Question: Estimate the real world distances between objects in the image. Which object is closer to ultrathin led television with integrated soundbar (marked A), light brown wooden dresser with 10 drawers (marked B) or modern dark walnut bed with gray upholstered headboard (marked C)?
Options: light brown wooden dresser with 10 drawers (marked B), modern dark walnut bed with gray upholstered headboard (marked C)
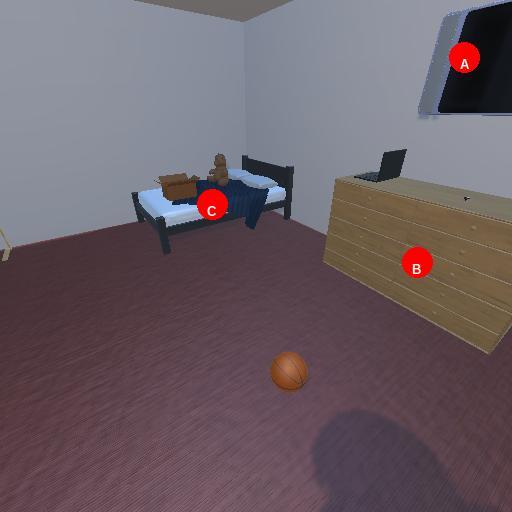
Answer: light brown wooden dresser with 10 drawers (marked B)